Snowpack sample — Rabbit Ears Pass, Jackson County, Colorado, USA (12/17/25, 1:08 PM MST)
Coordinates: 40.387, -106.625
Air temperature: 34 °F
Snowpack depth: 46 cm
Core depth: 30 cm
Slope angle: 6°, slope face: 165°
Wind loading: medium
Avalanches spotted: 0
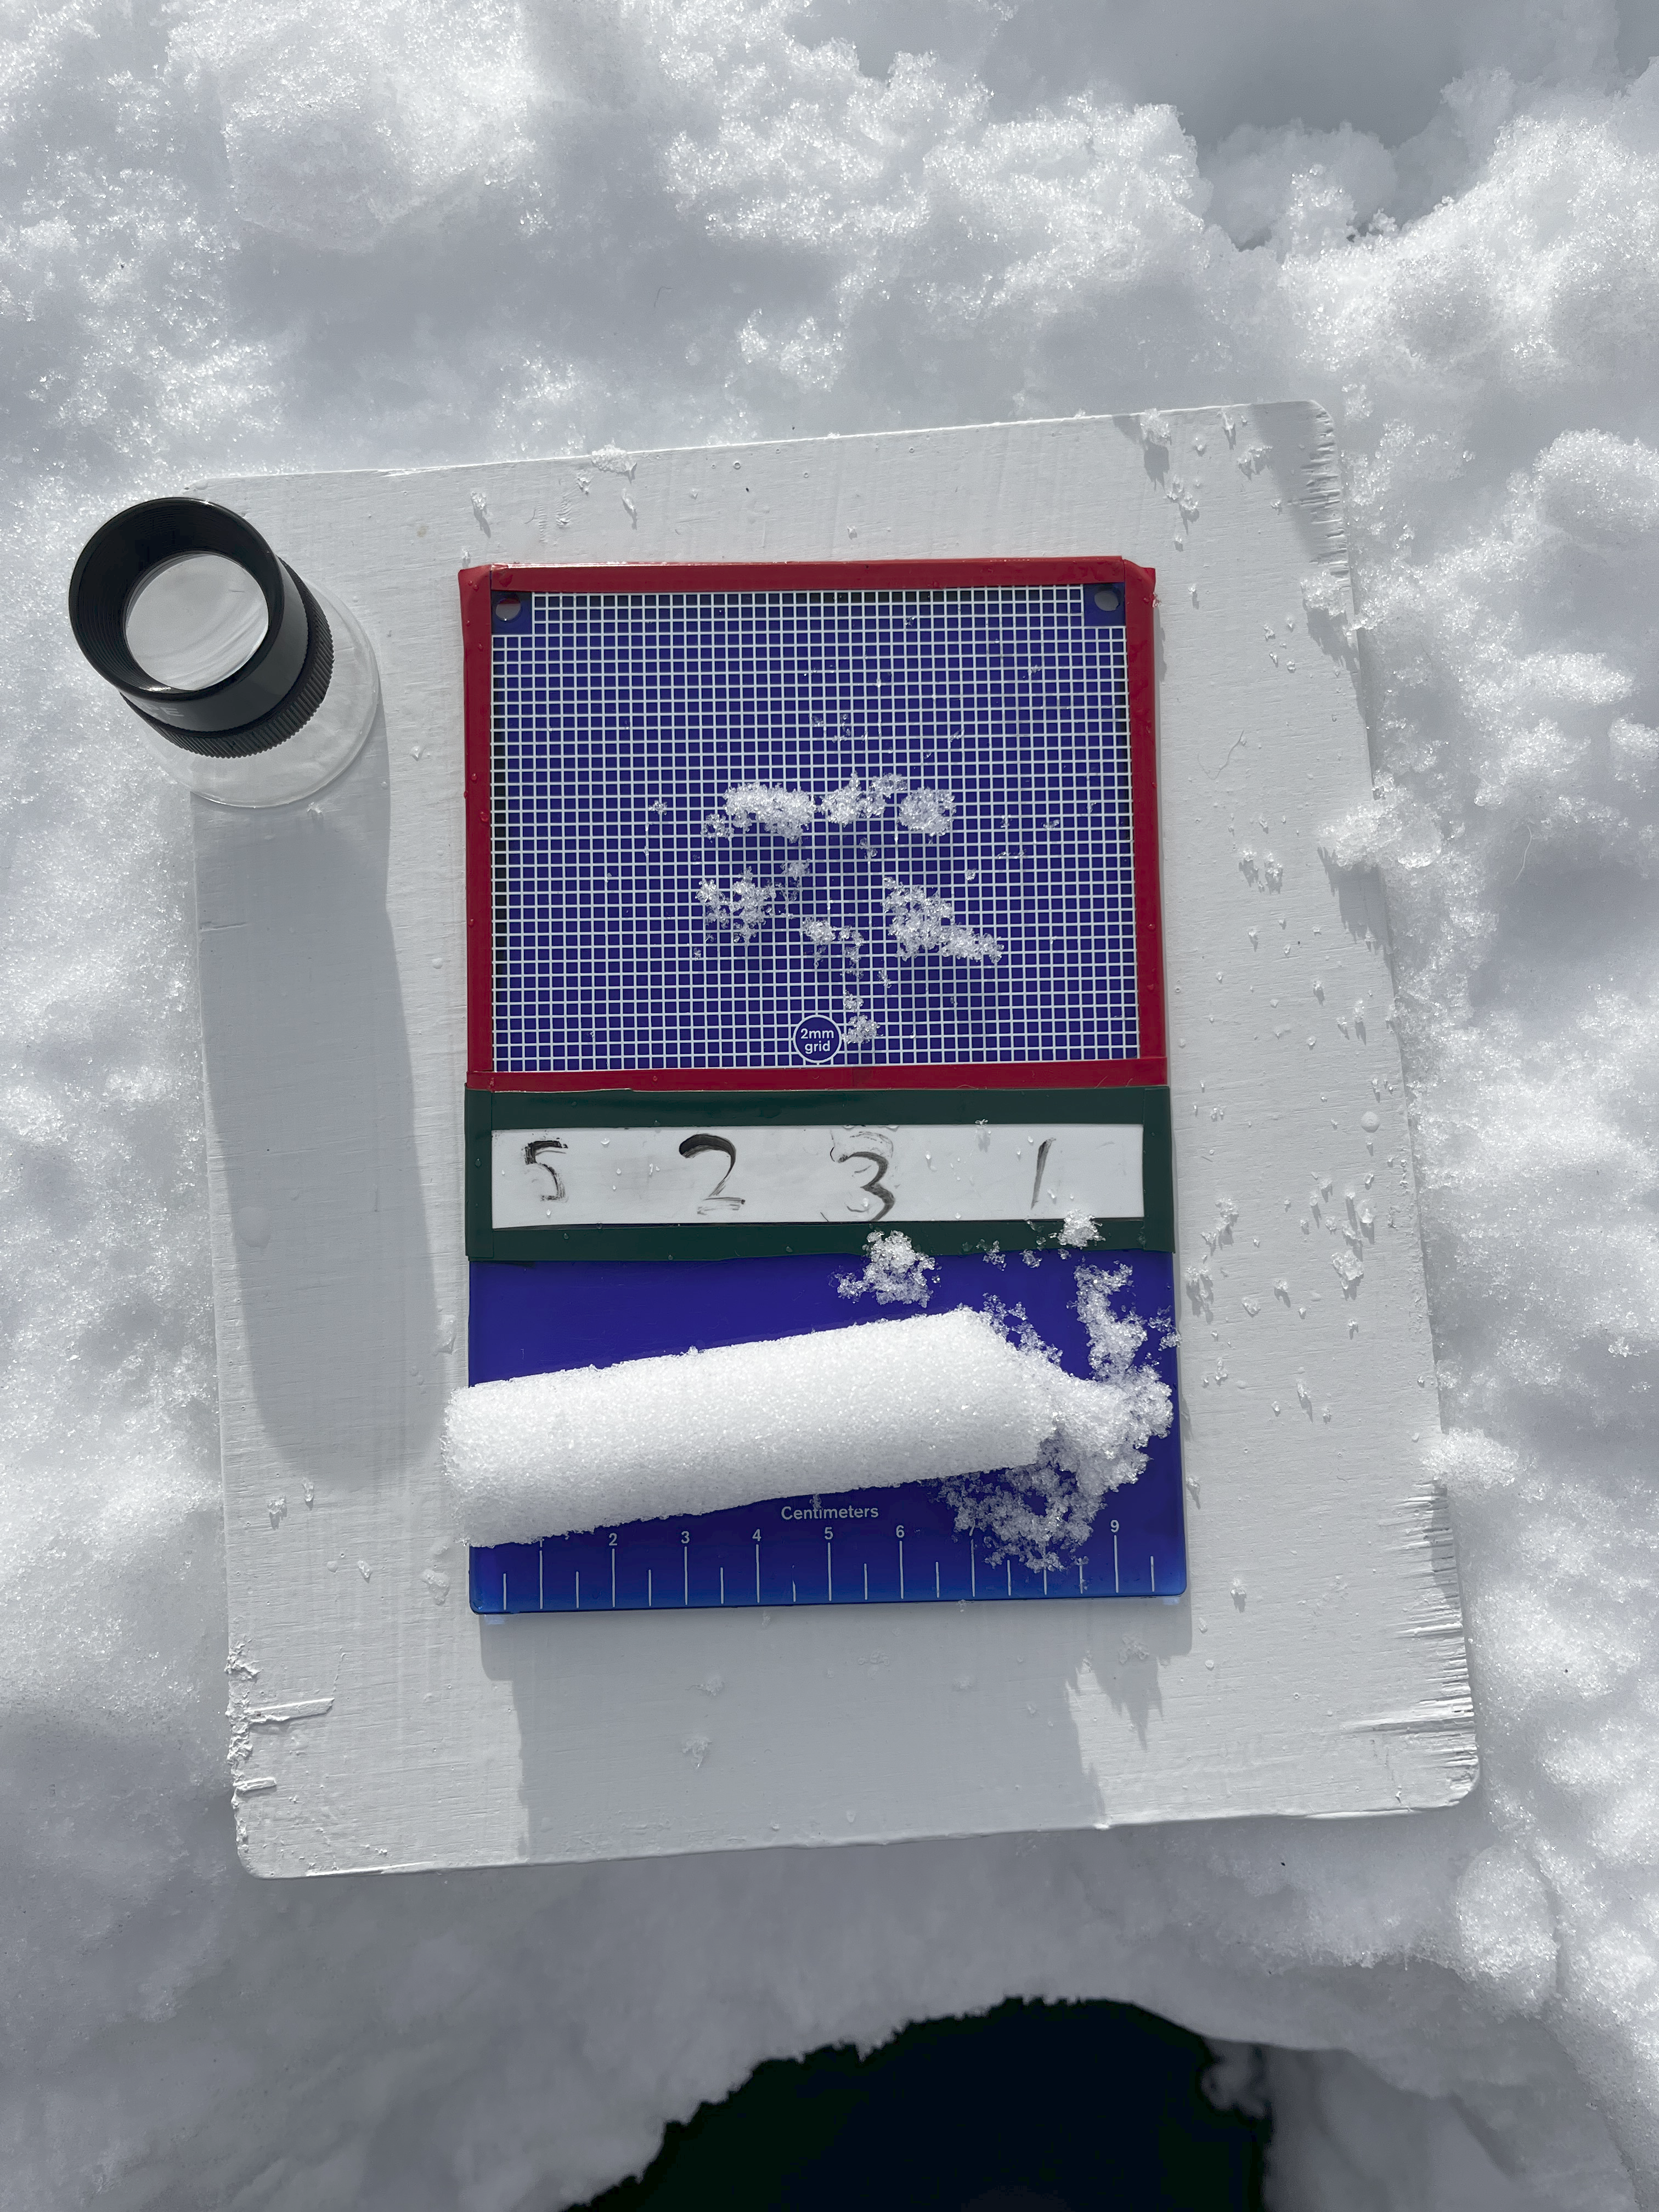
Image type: crystal_card
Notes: No avalanches spotted nearby, although collected in a meadowy area with minimal risk on this face of the pass.